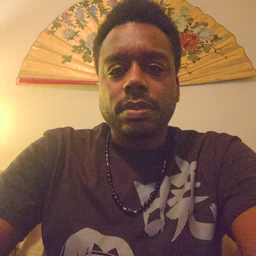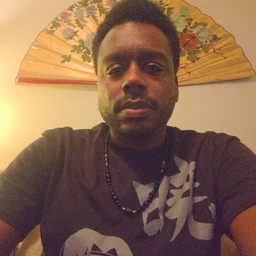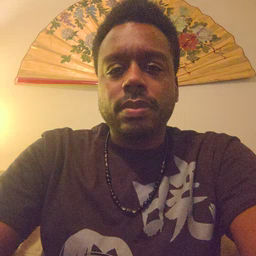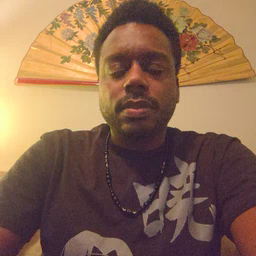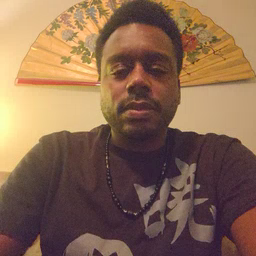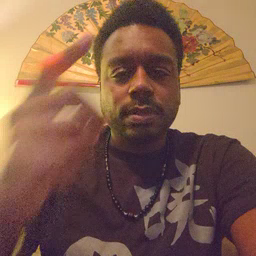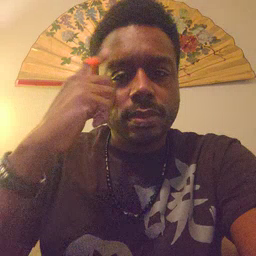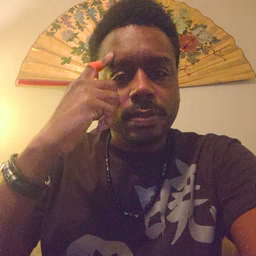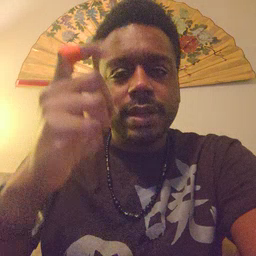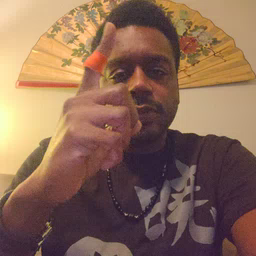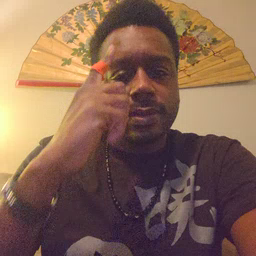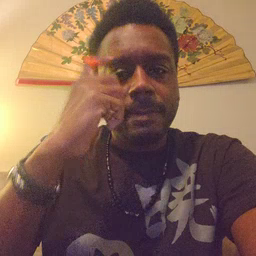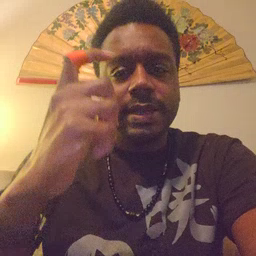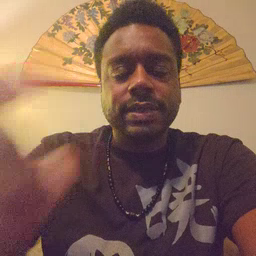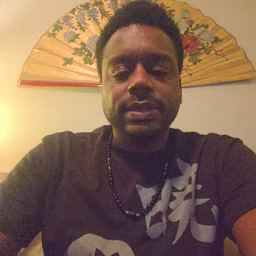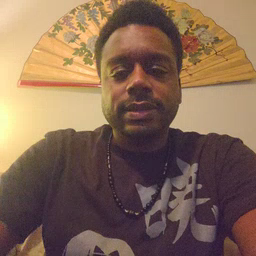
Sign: penny